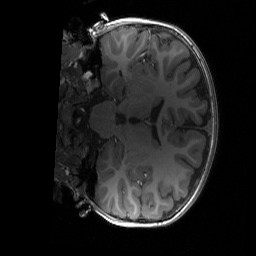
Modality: T1w
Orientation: coronal
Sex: male
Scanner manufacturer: siemens
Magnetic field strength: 3 T
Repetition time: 1.9 s
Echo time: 0.00243 s